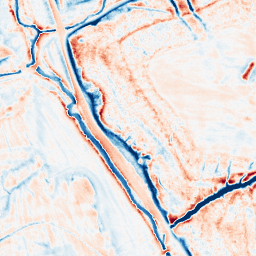
Category: edge_preserving
Decomposition family: anisotropic_diffusion
Decomposition parameters: iterations: 50
kappa: 50
gamma: 0.15
Upsampling method: sinc_hamming
Upsampling parameters: scale: 8
kernel_size: 16
Upsampling scale: 8